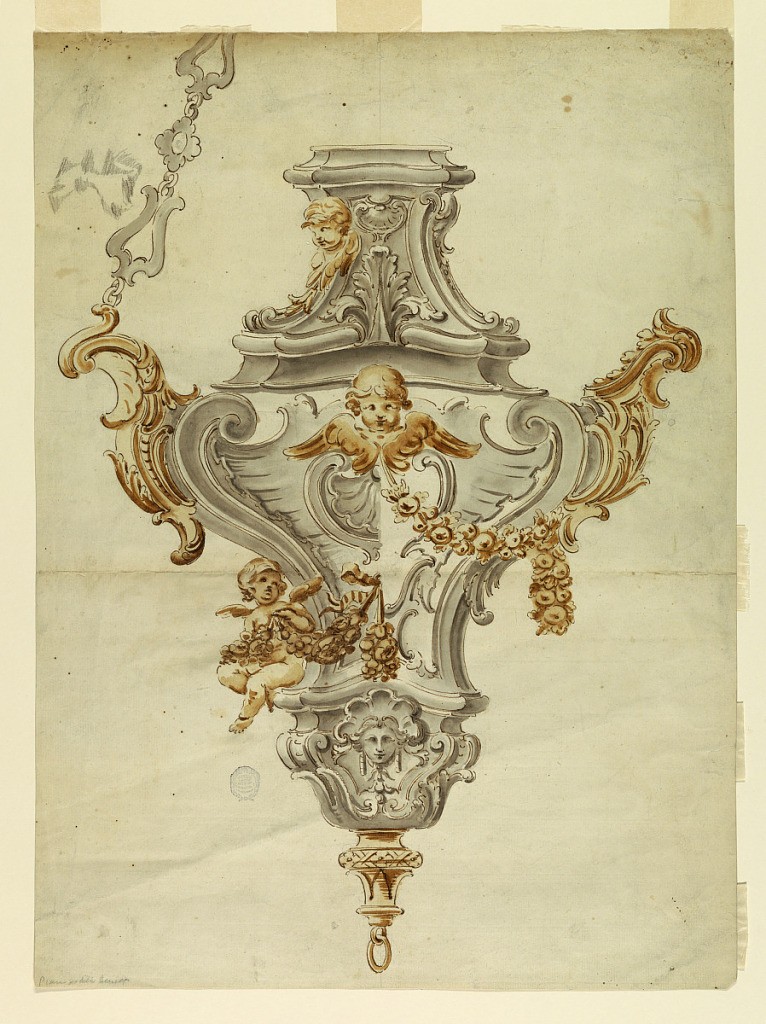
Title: Design for a Censer
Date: early 18th century
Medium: Pen and ink, brush and wash on paper
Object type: Drawing
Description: Design for a partial gilt silver censer. Alternative suggestions shown. At top is a flat platform, at center a gilded cherub. At right, a festoon; at left a seated angel. Drop at bottom. Suspended from chain at top left.